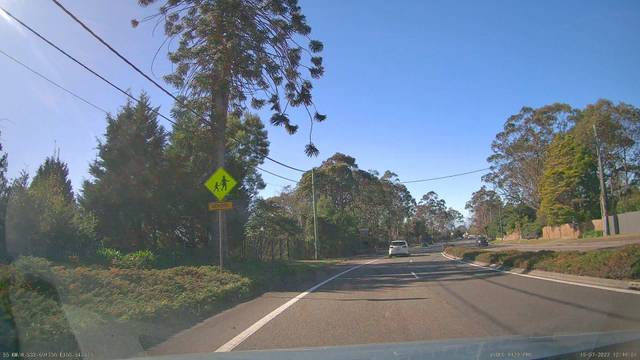
Region: Australia
Coordinates: -33.692, 150.543